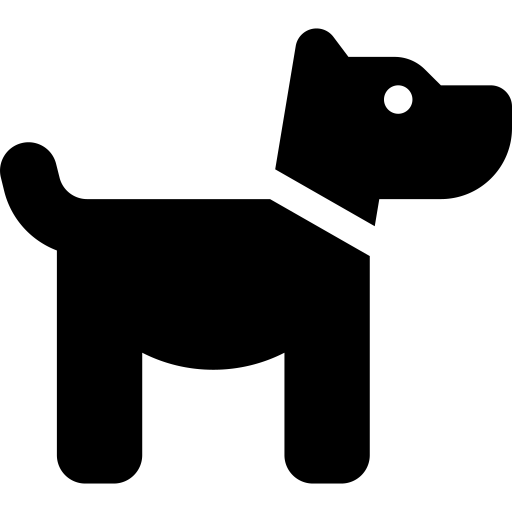
Tags: icon, FontAwesome, fa-icon, solid, dog